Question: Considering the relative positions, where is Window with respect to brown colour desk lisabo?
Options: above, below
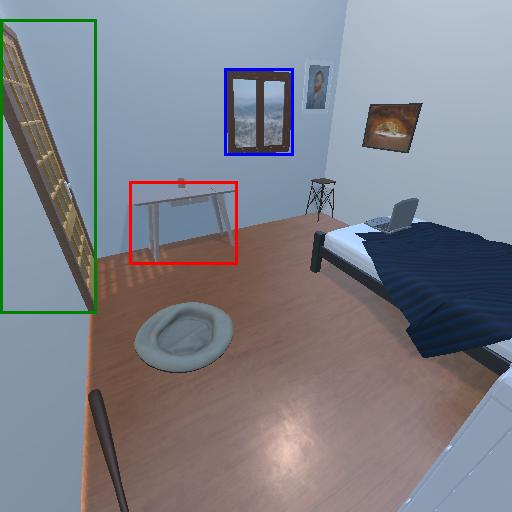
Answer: above